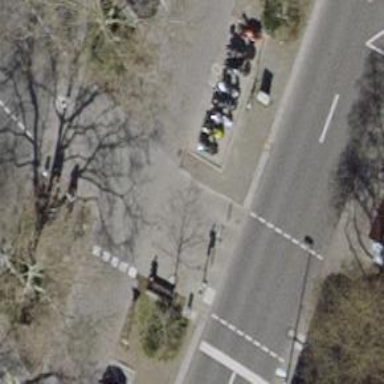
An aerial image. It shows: Bicycle parking area with stands.